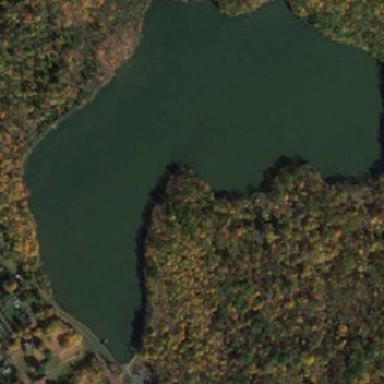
There is a bright green lake on the ground .